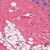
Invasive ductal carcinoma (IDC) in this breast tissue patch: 0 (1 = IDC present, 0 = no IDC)